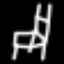
Label: chair